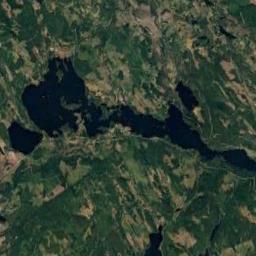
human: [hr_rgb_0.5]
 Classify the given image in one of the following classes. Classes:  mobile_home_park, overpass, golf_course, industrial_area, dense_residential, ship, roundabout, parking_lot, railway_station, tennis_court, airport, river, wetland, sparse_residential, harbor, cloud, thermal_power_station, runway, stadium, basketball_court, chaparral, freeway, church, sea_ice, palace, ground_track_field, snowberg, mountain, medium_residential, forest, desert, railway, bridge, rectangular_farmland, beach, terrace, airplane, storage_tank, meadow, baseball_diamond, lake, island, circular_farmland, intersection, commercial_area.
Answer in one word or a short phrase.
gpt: lake